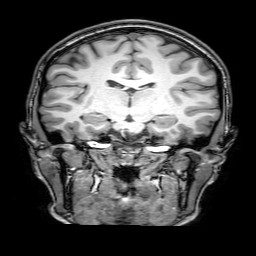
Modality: T1w
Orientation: sagittal
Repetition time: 0.00828 s
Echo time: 0.00388 s